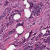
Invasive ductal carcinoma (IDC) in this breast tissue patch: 1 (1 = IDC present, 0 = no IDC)